Brain MRI, t2w sequence, axial 2D slice.
Patient: age 34, sex M, weight 95 kg, height 1.95 m
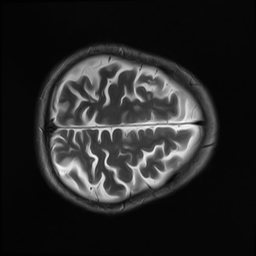